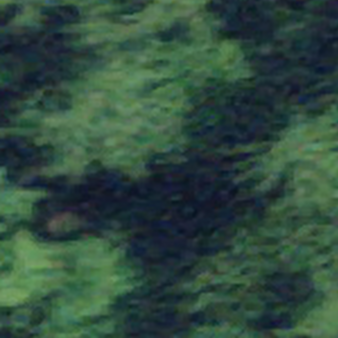
Label: other